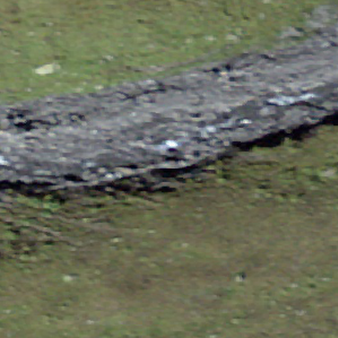
Label: other